Question: I have a custom control I have made. It extends a RichTextBox.
I have code that sets the width of the Document so that the number of chars is limited. (I am using Courier New, so I have a fixed width font.)
This all works fine.
But once I put the control in my application, the limit starts failing. After comparing the two, I noted that the spacing between my test application and my real application is different.
Here is an example:

As you can see my spacing for the Test App is larger than the spacing for the Real App.
I don't have any any spacing, kerning, typography or gliph settings (that I can find) in either app. Also, I have checked every setting starting with "Font" (FontSpacing, FontSize...) they are all exactly the same.
NOTE:
In case it is relevant, the xaml that inserts the control into my test app is the same as the xaml that inserts the control into my real app. I will post it if someone wants to see it.
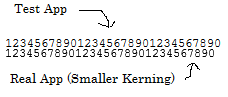
Answer: It probably has to do with the differences between the <URL> for a good explanation from Hans.